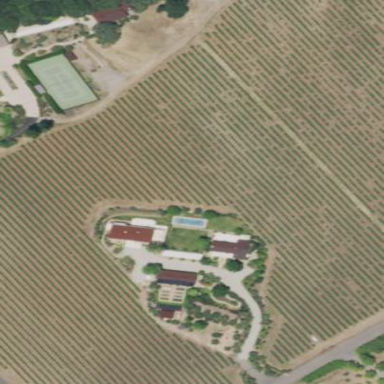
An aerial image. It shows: Vineyard with wine grapes as the crop.